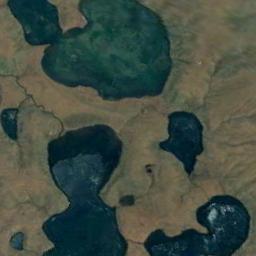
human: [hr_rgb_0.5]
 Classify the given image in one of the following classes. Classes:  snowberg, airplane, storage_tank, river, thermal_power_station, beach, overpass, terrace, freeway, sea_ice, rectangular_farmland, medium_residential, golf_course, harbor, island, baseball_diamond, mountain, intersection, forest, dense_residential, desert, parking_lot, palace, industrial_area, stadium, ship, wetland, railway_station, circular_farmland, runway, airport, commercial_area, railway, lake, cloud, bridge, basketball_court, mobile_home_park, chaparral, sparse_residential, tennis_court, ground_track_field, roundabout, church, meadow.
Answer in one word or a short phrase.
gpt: lake